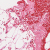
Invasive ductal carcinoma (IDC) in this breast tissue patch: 0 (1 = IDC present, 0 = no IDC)